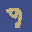
Label: 9